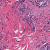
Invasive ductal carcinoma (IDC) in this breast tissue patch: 0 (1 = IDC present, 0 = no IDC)